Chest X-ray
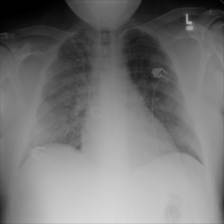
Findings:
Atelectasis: negative
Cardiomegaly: negative
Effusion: negative
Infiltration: positive
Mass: negative
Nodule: negative
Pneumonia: negative
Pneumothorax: negative
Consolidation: negative
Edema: negative
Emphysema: negative
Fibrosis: negative
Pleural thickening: negative
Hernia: negative